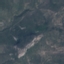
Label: HerbaceousVegetation